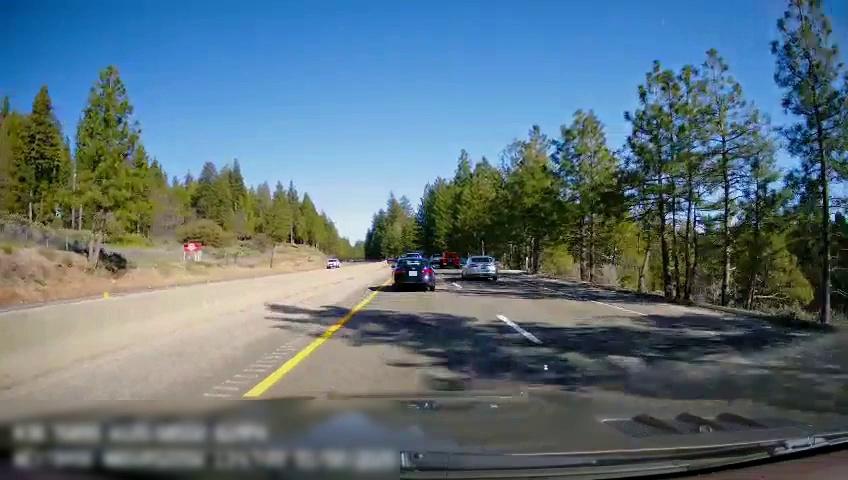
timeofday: Day
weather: Sunny
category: Drivable Space
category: Drivable Space
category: Vehicles | SUV
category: Vehicles | Car
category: Vehicles | SUV
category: Vehicles | Car
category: Vehicles | Truck
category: Lanes | Current Lane
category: Lanes | Current Lane
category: Lanes | Alternate Lane